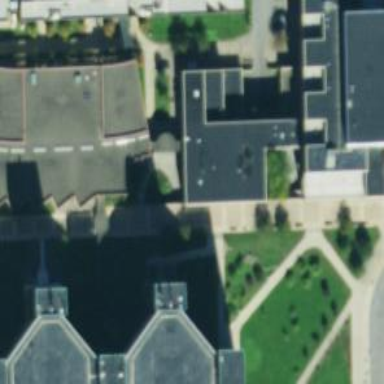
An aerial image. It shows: View of university building.